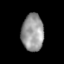
Tissue: lung
Cell type: Others
Senescence score: 0.2002
Nuclear area (px): 799
Mean DAPI intensity: 152.421